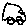
Label: car